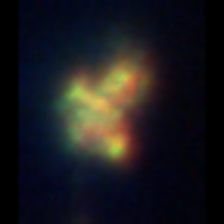
Taxon: Unknown_detritus
Group: Unknown